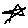
Label: star